Aerial crown-view tile of a tropical tree (Barro Colorado Island, Panama), acquired 20250818:
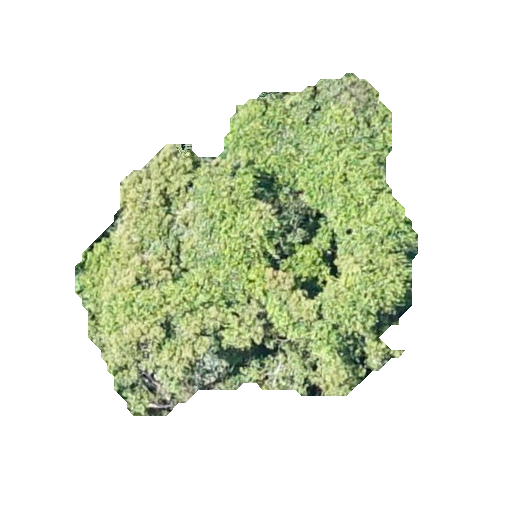
Species: Prioria copaifera
GBIF accepted scientific name: Prioria copaifera
Crown area: 115.894 m²